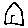
Label: house